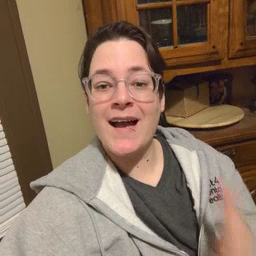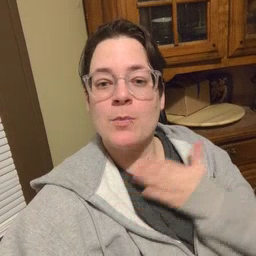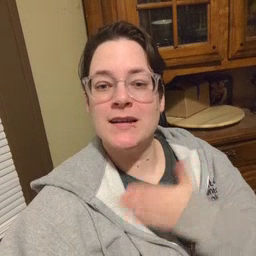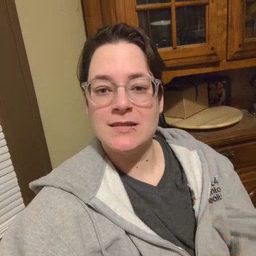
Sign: happy